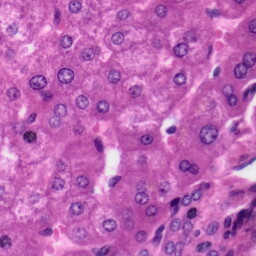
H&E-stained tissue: Liver